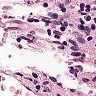
Metastatic tissue present: no